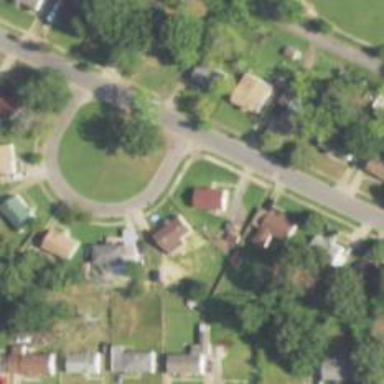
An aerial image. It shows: Residential road.